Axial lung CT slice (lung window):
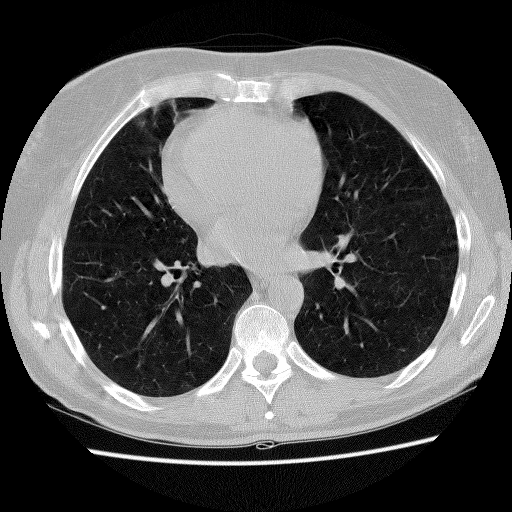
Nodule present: no